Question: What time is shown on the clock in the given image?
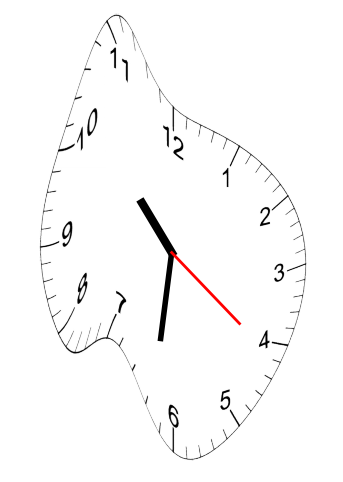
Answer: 10:31:21